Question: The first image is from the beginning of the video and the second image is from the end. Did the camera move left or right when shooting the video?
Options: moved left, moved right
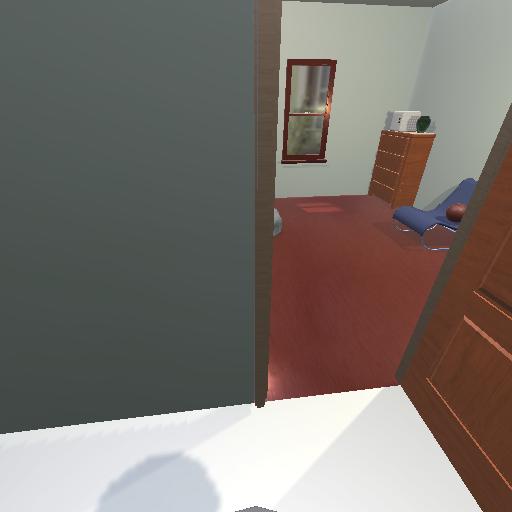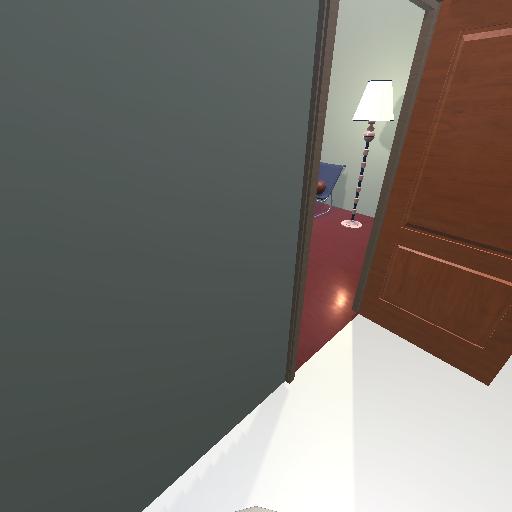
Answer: moved left